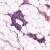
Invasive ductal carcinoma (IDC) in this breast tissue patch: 0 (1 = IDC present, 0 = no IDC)